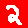
Digit: 2